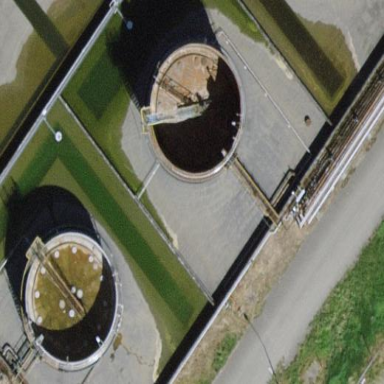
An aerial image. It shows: Storage tank which is man-made.